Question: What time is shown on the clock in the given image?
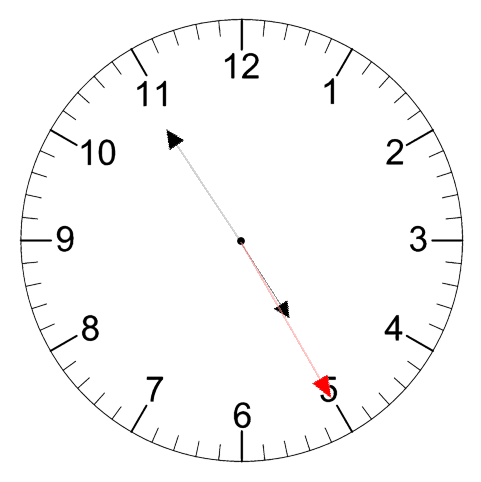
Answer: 04:54:25